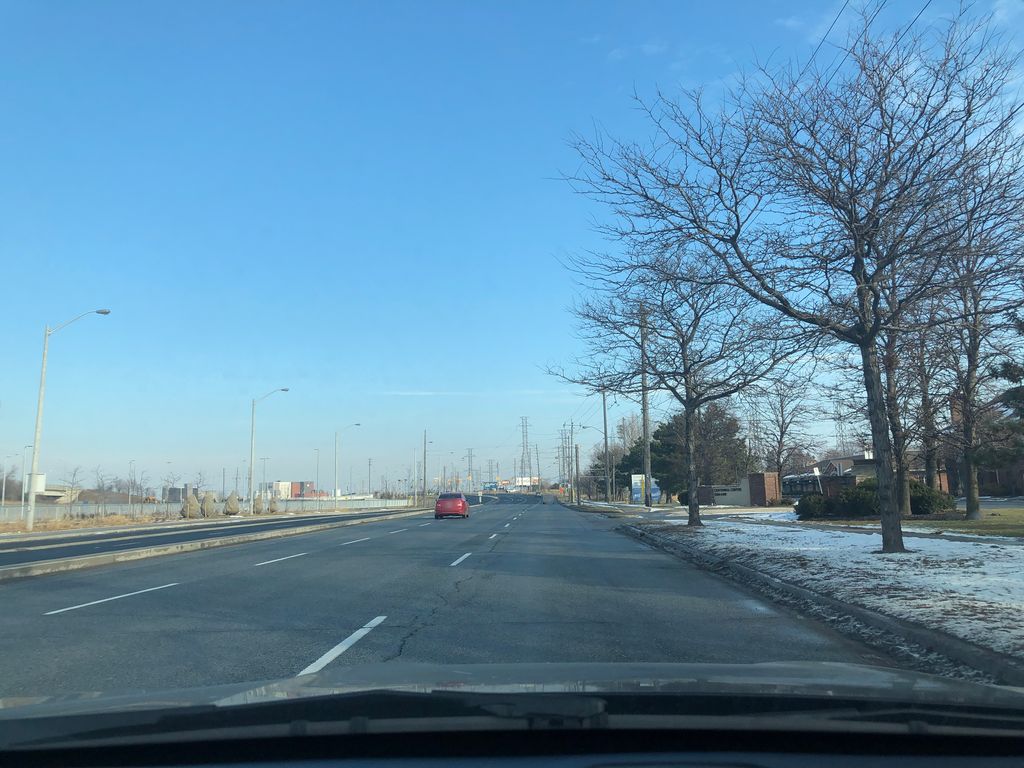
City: toronto